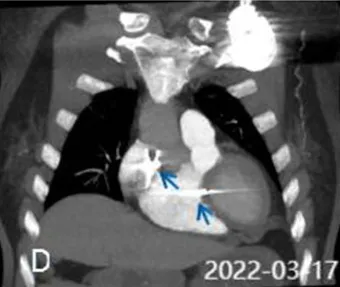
CT scan of the pulmonary artery. And 1 month later.
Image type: radiology (ct)